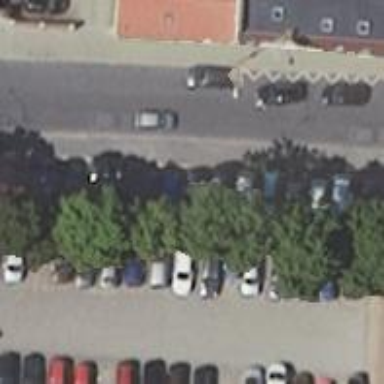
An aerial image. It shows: Deciduous broadleaved tree typically found along the street.